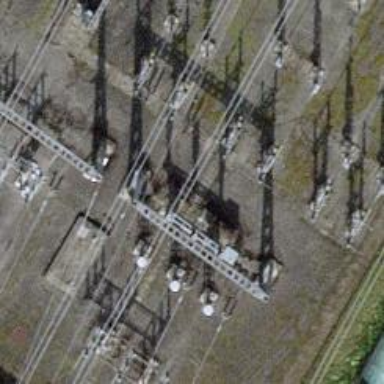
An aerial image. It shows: Bay for power line.